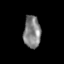
Tissue: skin
Cell type: Epithelial cells
Senescence score: 0.2791
Nuclear area (px): 534
Mean DAPI intensity: 131.255